Question: I'm building a project when a user can select multiple items and add them to sets, which he can share. Till now the database looks like this:

I've started thinking to switch it to MongoDB with the following structure:
'''
Sets Collection:
{
_id: ObjectId("51e06e788abe12d1070352351"),
name: "somename", //name of the set
uid: "df4naL3_", // shortID for the URL
createdby: ObjectId("51e06e788abe12d107000001"), //mongoId of the user
items: {
[{
_id: ObjectId("51e06e788abe12d1070352351"),
category: "Dress",
title: "some title",
price: "33",
image: "someimage.png",
buyLink: "http://"
}]
}
}
Items Collection:
{
_id: ObjectId("51e06e788abe12d1070352351"),
category: "Dress",
title: "some title",
price: "33",
image: "someimage.png",
buyLink: "http://"
}
'''
1. Is there a point of switching to MongoDB, or Mysql will fit my needs better for this project and why?
2. Since MongoDB doesn't support joins, what will be the solution to implement item categories? Note that the items will be indexed by categories and the categories title will look like: "Accessoaries".
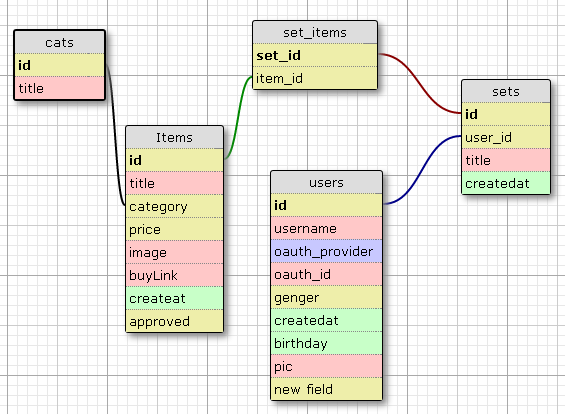
Answer: 1. Here's a great post on NoSQL DB-design.
2. One of the implications of NoSQL is that de-normalization is okay. You're optimizing for retrieval speed at the expense of storage space. So, you could make duplicates of all your items and insert them as a sub-array of your sets instances. OR, you could just insert references in a sub-array on your Set instances. This would then require 2 queries (1 to fetch the list of ids, and another to fetch all the items matching those ides.
When we move out of relational database into the NoSQL world, this idea of data duplication feels really uncomfortable. It's perfectly acceptable in NoSQL though, because you're just optimizing for something different. And yes, if you ever deleted an instance from Items, you'd need to delete the copies from any instance of Sets that has them.
The question boils down to how your application will access the data. If you're frequently accessing the container and all the details about its contents, then NoSQL might just be a good fit here.
Honestly though, your end users likely won't care, and at the loads that most applications have, you probably wouldn't notice the difference in execution speed. My recommendation is use what you're familiar with until load and usage dictates that you start optimizing. That's one of the proverbial Good Problems To Have.